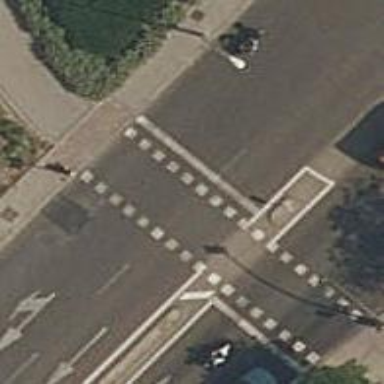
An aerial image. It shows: Road with traffic signals at the crossing.